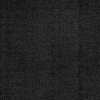
Atmospheric dust classification: dusty